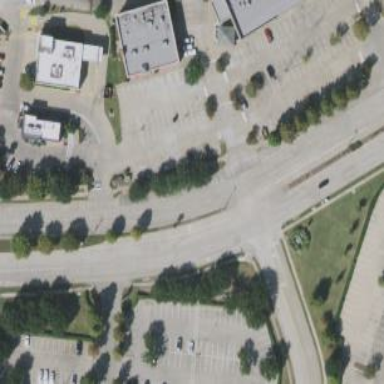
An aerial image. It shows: Secondary road with separate sidewalks.